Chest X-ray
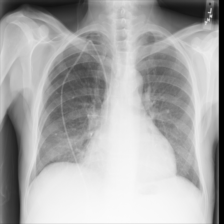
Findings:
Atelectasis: negative
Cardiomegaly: negative
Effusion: negative
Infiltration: positive
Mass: negative
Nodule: negative
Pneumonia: negative
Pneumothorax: negative
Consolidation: negative
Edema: negative
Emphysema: negative
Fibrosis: negative
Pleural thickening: negative
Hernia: negative